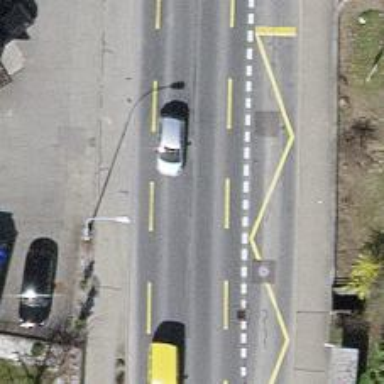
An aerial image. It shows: Secondary road with dedicated cycle lane.